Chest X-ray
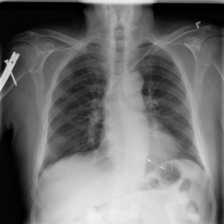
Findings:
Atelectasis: negative
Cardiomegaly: negative
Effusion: negative
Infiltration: negative
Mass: negative
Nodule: negative
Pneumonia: positive
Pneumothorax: negative
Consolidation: negative
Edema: negative
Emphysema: negative
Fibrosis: negative
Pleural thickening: negative
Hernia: negative